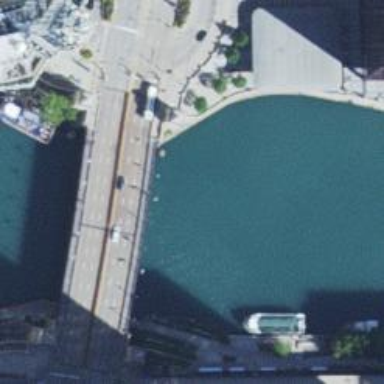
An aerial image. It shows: Bascule bridge for pedestrians.